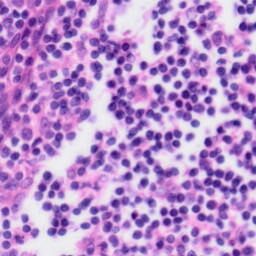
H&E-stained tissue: Tonsil